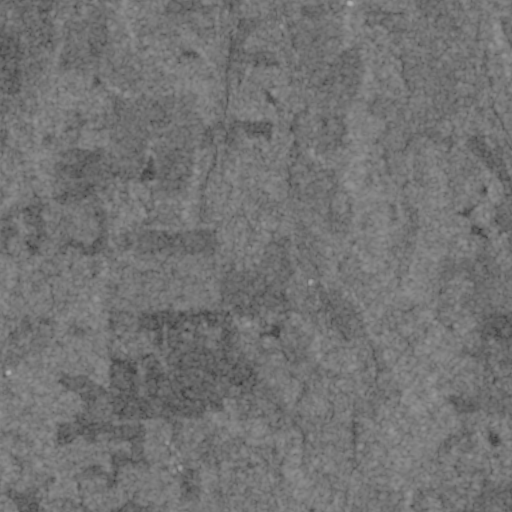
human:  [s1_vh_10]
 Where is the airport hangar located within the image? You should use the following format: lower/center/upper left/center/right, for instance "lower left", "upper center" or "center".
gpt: The airport hangar is located in the lower center of the image.
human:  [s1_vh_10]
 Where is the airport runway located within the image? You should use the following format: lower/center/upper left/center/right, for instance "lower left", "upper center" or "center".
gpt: The airport runway is located in the lower center of the image.
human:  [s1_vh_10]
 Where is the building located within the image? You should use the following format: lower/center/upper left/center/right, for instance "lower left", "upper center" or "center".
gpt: The building is located in the lower center of the image.
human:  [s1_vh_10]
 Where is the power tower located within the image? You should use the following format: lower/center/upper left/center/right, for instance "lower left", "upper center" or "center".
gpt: There is no power tower in the image.

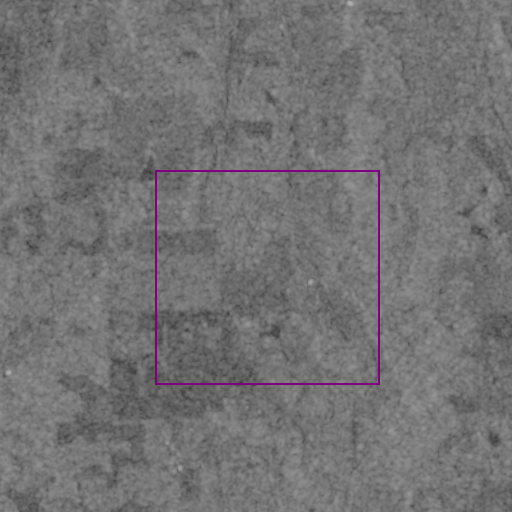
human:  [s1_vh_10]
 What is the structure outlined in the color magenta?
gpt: There is no magenta outline.
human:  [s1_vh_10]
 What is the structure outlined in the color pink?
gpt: There is no structure outlined in pink.